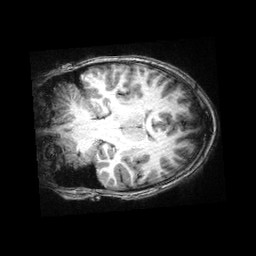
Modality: T1w
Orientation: coronal
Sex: male